Field crop: maize
Growth stage: 2
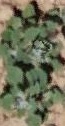
Species: chenopodium